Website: macys
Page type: billing-address
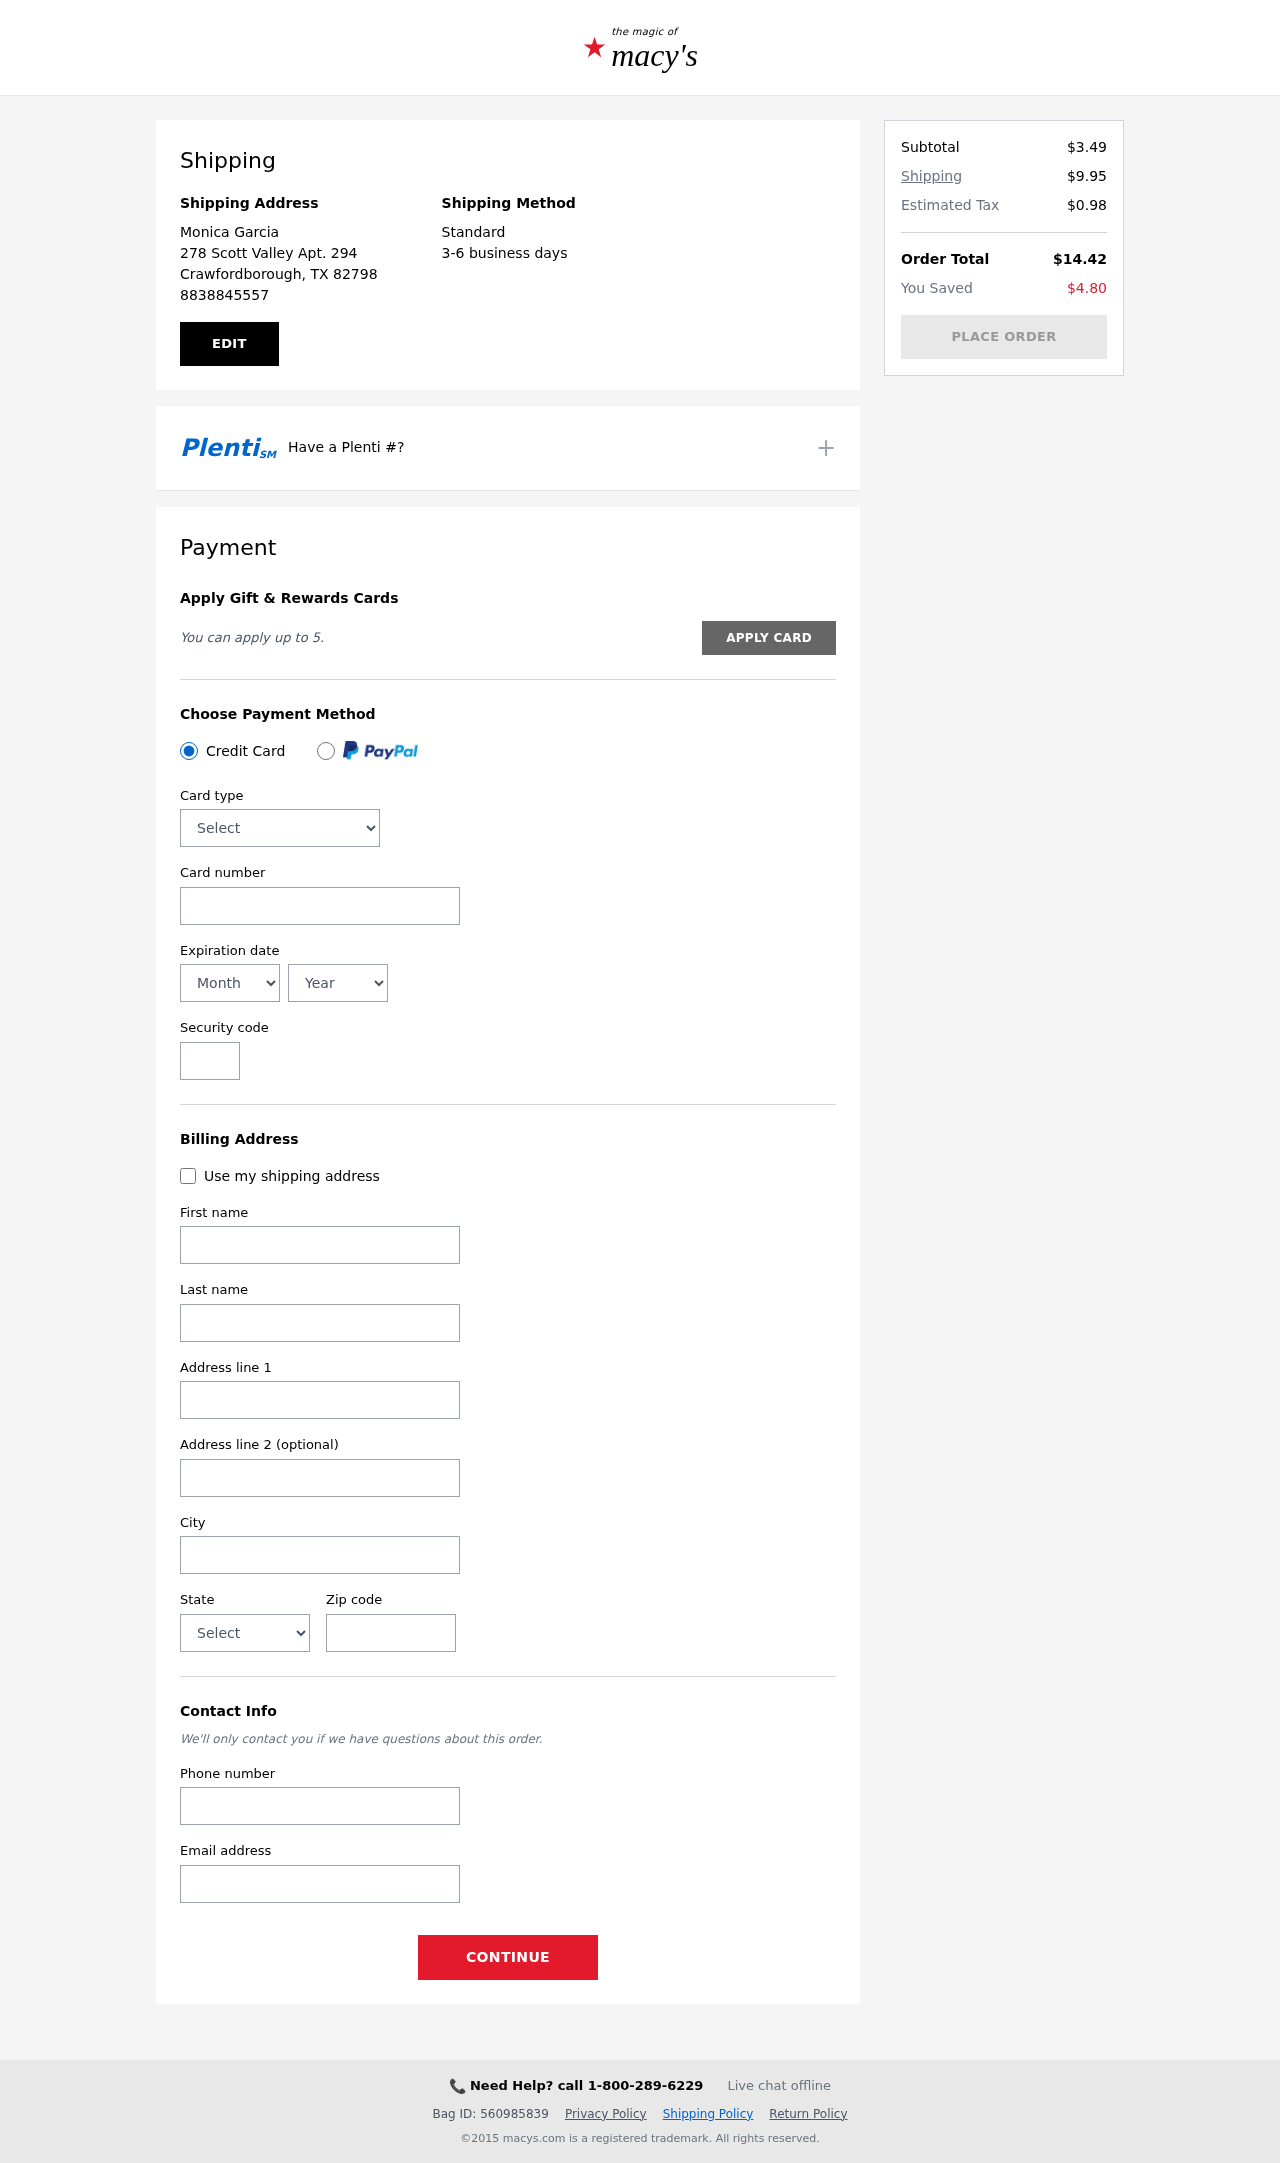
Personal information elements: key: PII_CARD_CVV
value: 024
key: PII_CARD_EXPIRY_MONTH
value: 04
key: PII_CARD_EXPIRY_YEAR
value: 28
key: PII_CARD_NUMBER
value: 4325 6488 1218 2125
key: PII_CARD_TYPE
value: Visa
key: PII_CITY
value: Crawfordborough
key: PII_CITY_STATE_ZIP
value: Crawfordborough, TX 82798
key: PII_EMAIL
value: monicagarcia@yahoo.com
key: PII_FIRSTNAME
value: Monica
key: PII_FULLNAME
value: Monica Garcia
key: PII_LASTNAME
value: Garcia
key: PII_PHONE
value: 8838845557
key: PII_POSTCODE
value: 82798
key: PII_STATE
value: Texas
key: PII_STREET
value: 278 Scott Valley Apt. 294
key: PII_STREET2
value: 7606 Martinez Court
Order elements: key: ORDER_SUBTOTAL
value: $3.49
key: ORDER_SHIPPING_COST
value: $9.95
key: ORDER_TAX
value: $0.98
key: ORDER_TOTAL
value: $14.42
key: ORDER_SAVINGS
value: $4.80